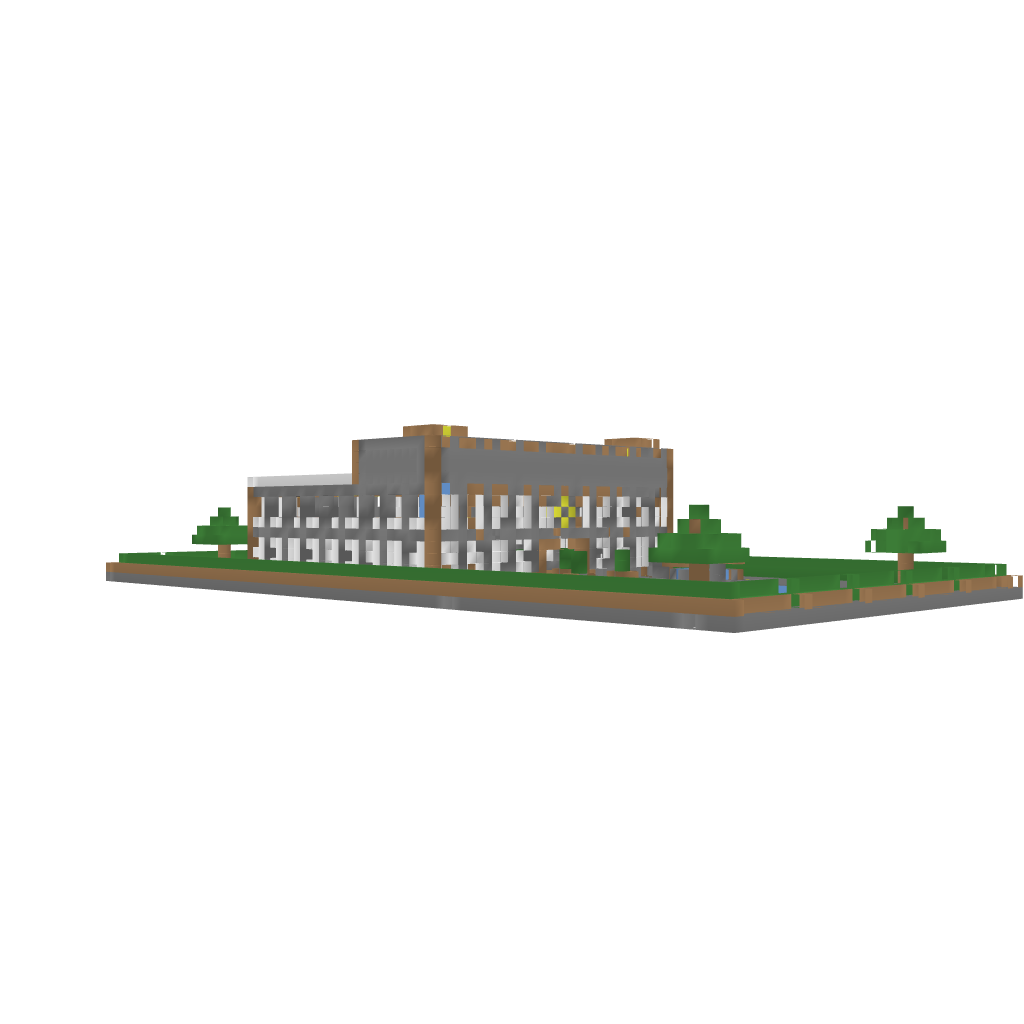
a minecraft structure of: Iron Mansion bad low quality